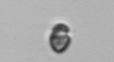
Label: Heterocapsa_rotundata